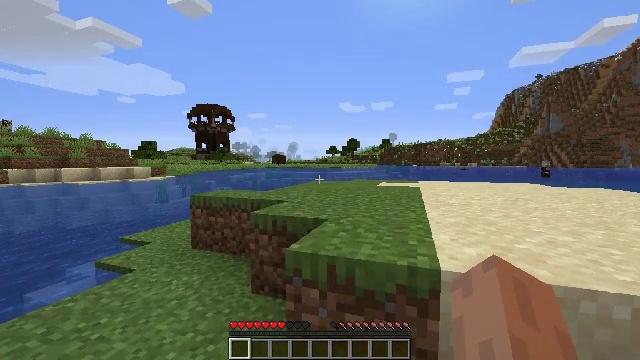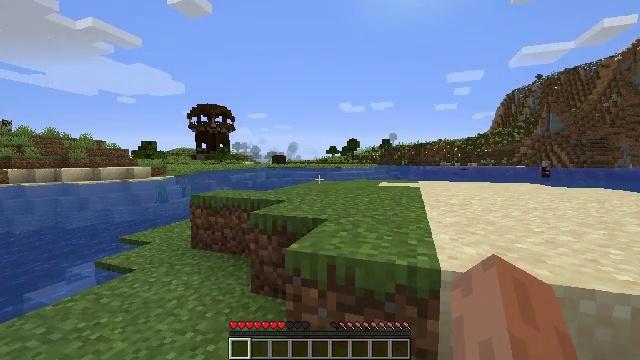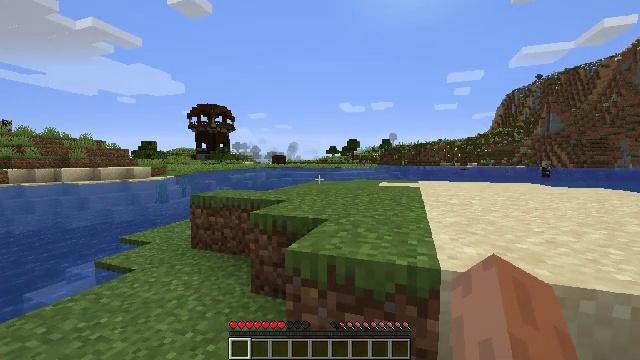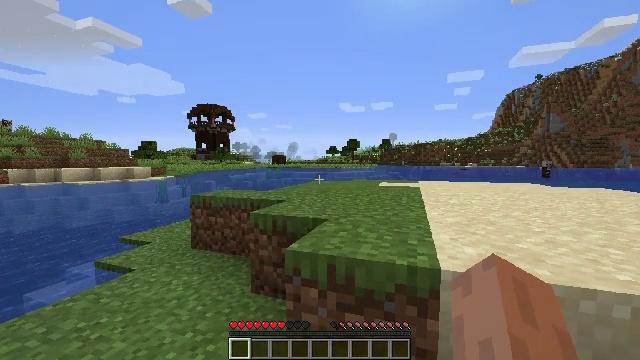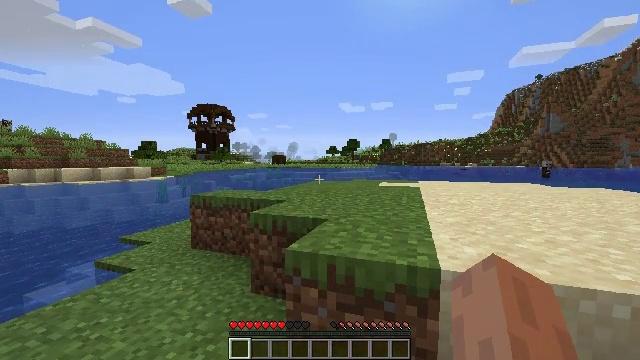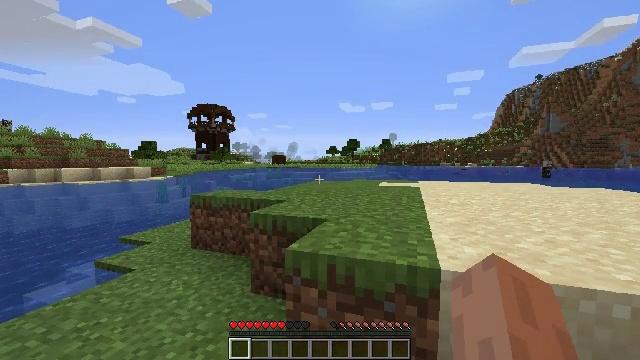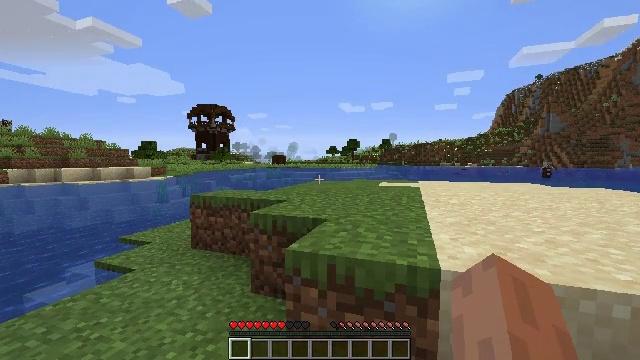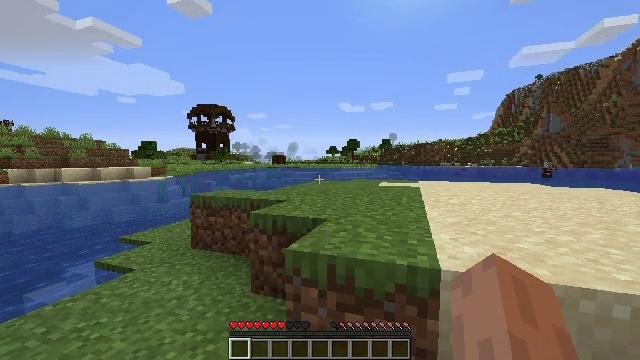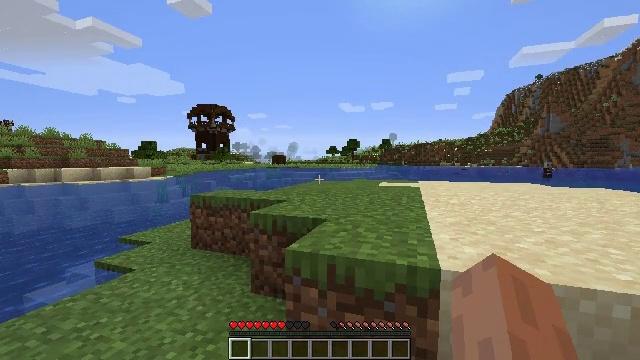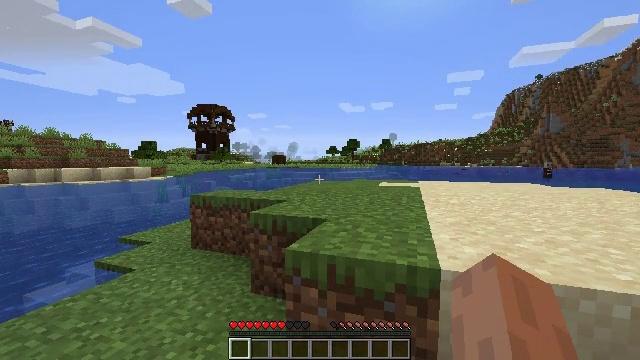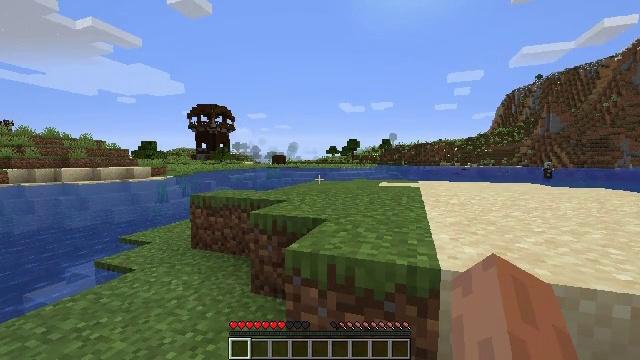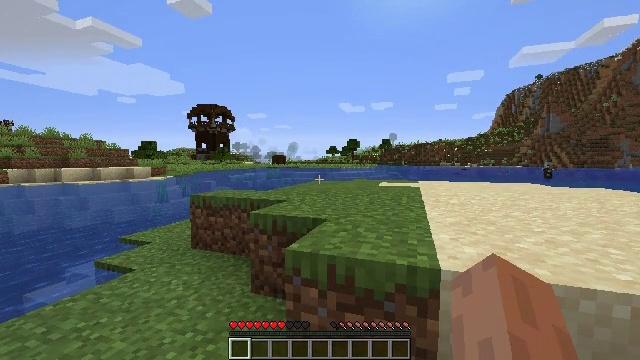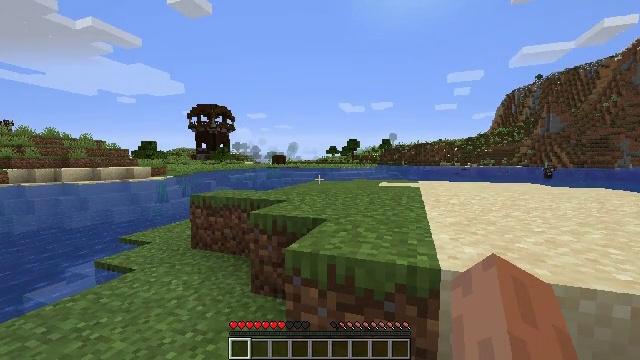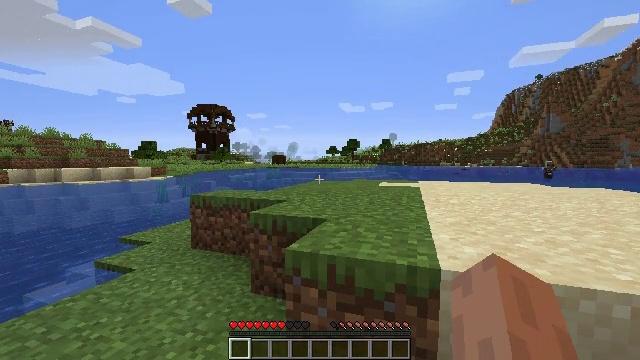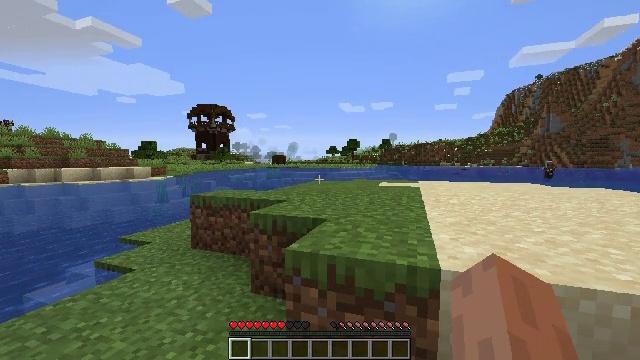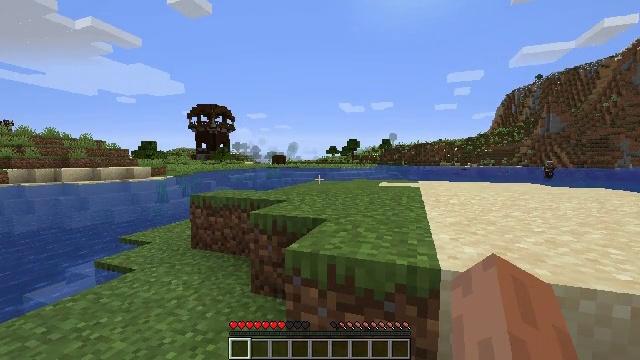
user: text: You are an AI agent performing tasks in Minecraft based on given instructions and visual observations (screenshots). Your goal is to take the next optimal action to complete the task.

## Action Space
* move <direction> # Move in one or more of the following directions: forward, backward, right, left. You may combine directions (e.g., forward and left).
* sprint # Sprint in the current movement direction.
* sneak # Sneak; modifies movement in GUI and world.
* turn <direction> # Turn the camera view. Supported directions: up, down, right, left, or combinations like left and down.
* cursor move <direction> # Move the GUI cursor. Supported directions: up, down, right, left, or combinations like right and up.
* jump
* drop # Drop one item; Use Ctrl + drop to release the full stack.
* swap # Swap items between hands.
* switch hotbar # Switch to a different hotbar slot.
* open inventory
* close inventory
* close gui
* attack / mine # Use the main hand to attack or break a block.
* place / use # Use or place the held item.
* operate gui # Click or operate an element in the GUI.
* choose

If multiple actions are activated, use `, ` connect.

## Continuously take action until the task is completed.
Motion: motion action
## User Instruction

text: Mine the birch planks.
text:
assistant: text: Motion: attack / mine
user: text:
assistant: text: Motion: attack / mine
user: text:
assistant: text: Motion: attack / mine
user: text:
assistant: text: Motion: attack / mine
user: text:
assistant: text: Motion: attack / mine
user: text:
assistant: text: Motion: attack / mine
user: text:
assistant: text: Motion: attack / mine
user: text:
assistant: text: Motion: attack / mine
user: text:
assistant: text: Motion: attack / mine
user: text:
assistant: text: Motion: attack / mine
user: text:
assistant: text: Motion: attack / mine
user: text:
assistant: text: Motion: attack / mine
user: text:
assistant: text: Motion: attack / mine
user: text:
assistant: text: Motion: attack / mine
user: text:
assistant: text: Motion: attack / mine
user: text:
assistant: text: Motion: attack / mine
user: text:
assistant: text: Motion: attack / mine
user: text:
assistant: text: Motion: attack / mine
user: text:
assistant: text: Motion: attack / mine
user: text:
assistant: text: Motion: attack / mine
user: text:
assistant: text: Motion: attack / mine
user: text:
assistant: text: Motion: attack / mine
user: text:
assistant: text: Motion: attack / mine
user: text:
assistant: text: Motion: attack / mine
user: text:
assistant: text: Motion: attack / mine
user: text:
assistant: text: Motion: attack / mine
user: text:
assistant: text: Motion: move back, attack / mine
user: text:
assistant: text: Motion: move back, attack / mine
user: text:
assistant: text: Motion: move back, attack / mine
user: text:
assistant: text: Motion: move back, attack / mine